Question: This is my query:
'''
select tb.a, tl.c
from table1 tb
left join table2 tl on tb.a = tl.a1
'''
This is the result of the SQL query:

The result is in this type of format
'''
a c
----------------
16078 3879
16078 3880
16079 3881
16079 3882
'''
I would like to make it into this one
<URL>
'''
a c c2
-------------------------
16078 3879 3880
16079 3881 3882
'''
What should I do to get the that result in SQL?
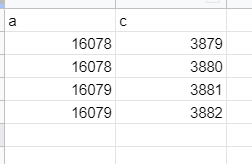
Answer: If you are sure that there would only be 2 different values of c for every a, and min value needs to come in col c and max value needs to come in col c2, You may use below query -
'''
SELECT tb.a,
MIN(tl.c) c,
MAX(tl.c) c2
FROM table1 tb
LEFT JOIN table2 tl ON tb.a = tl.a1
GROUP BY a;
'''